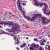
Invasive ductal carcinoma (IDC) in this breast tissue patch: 0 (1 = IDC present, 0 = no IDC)